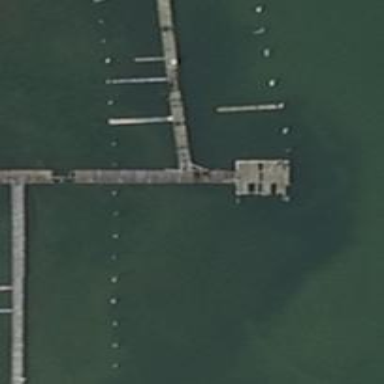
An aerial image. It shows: Pier with dilapidated building.